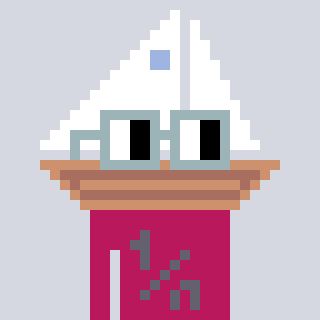
a pixel art character with square dark gray glasses, a sailboat-shaped head and a darkpink-colored body on a cool background